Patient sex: M
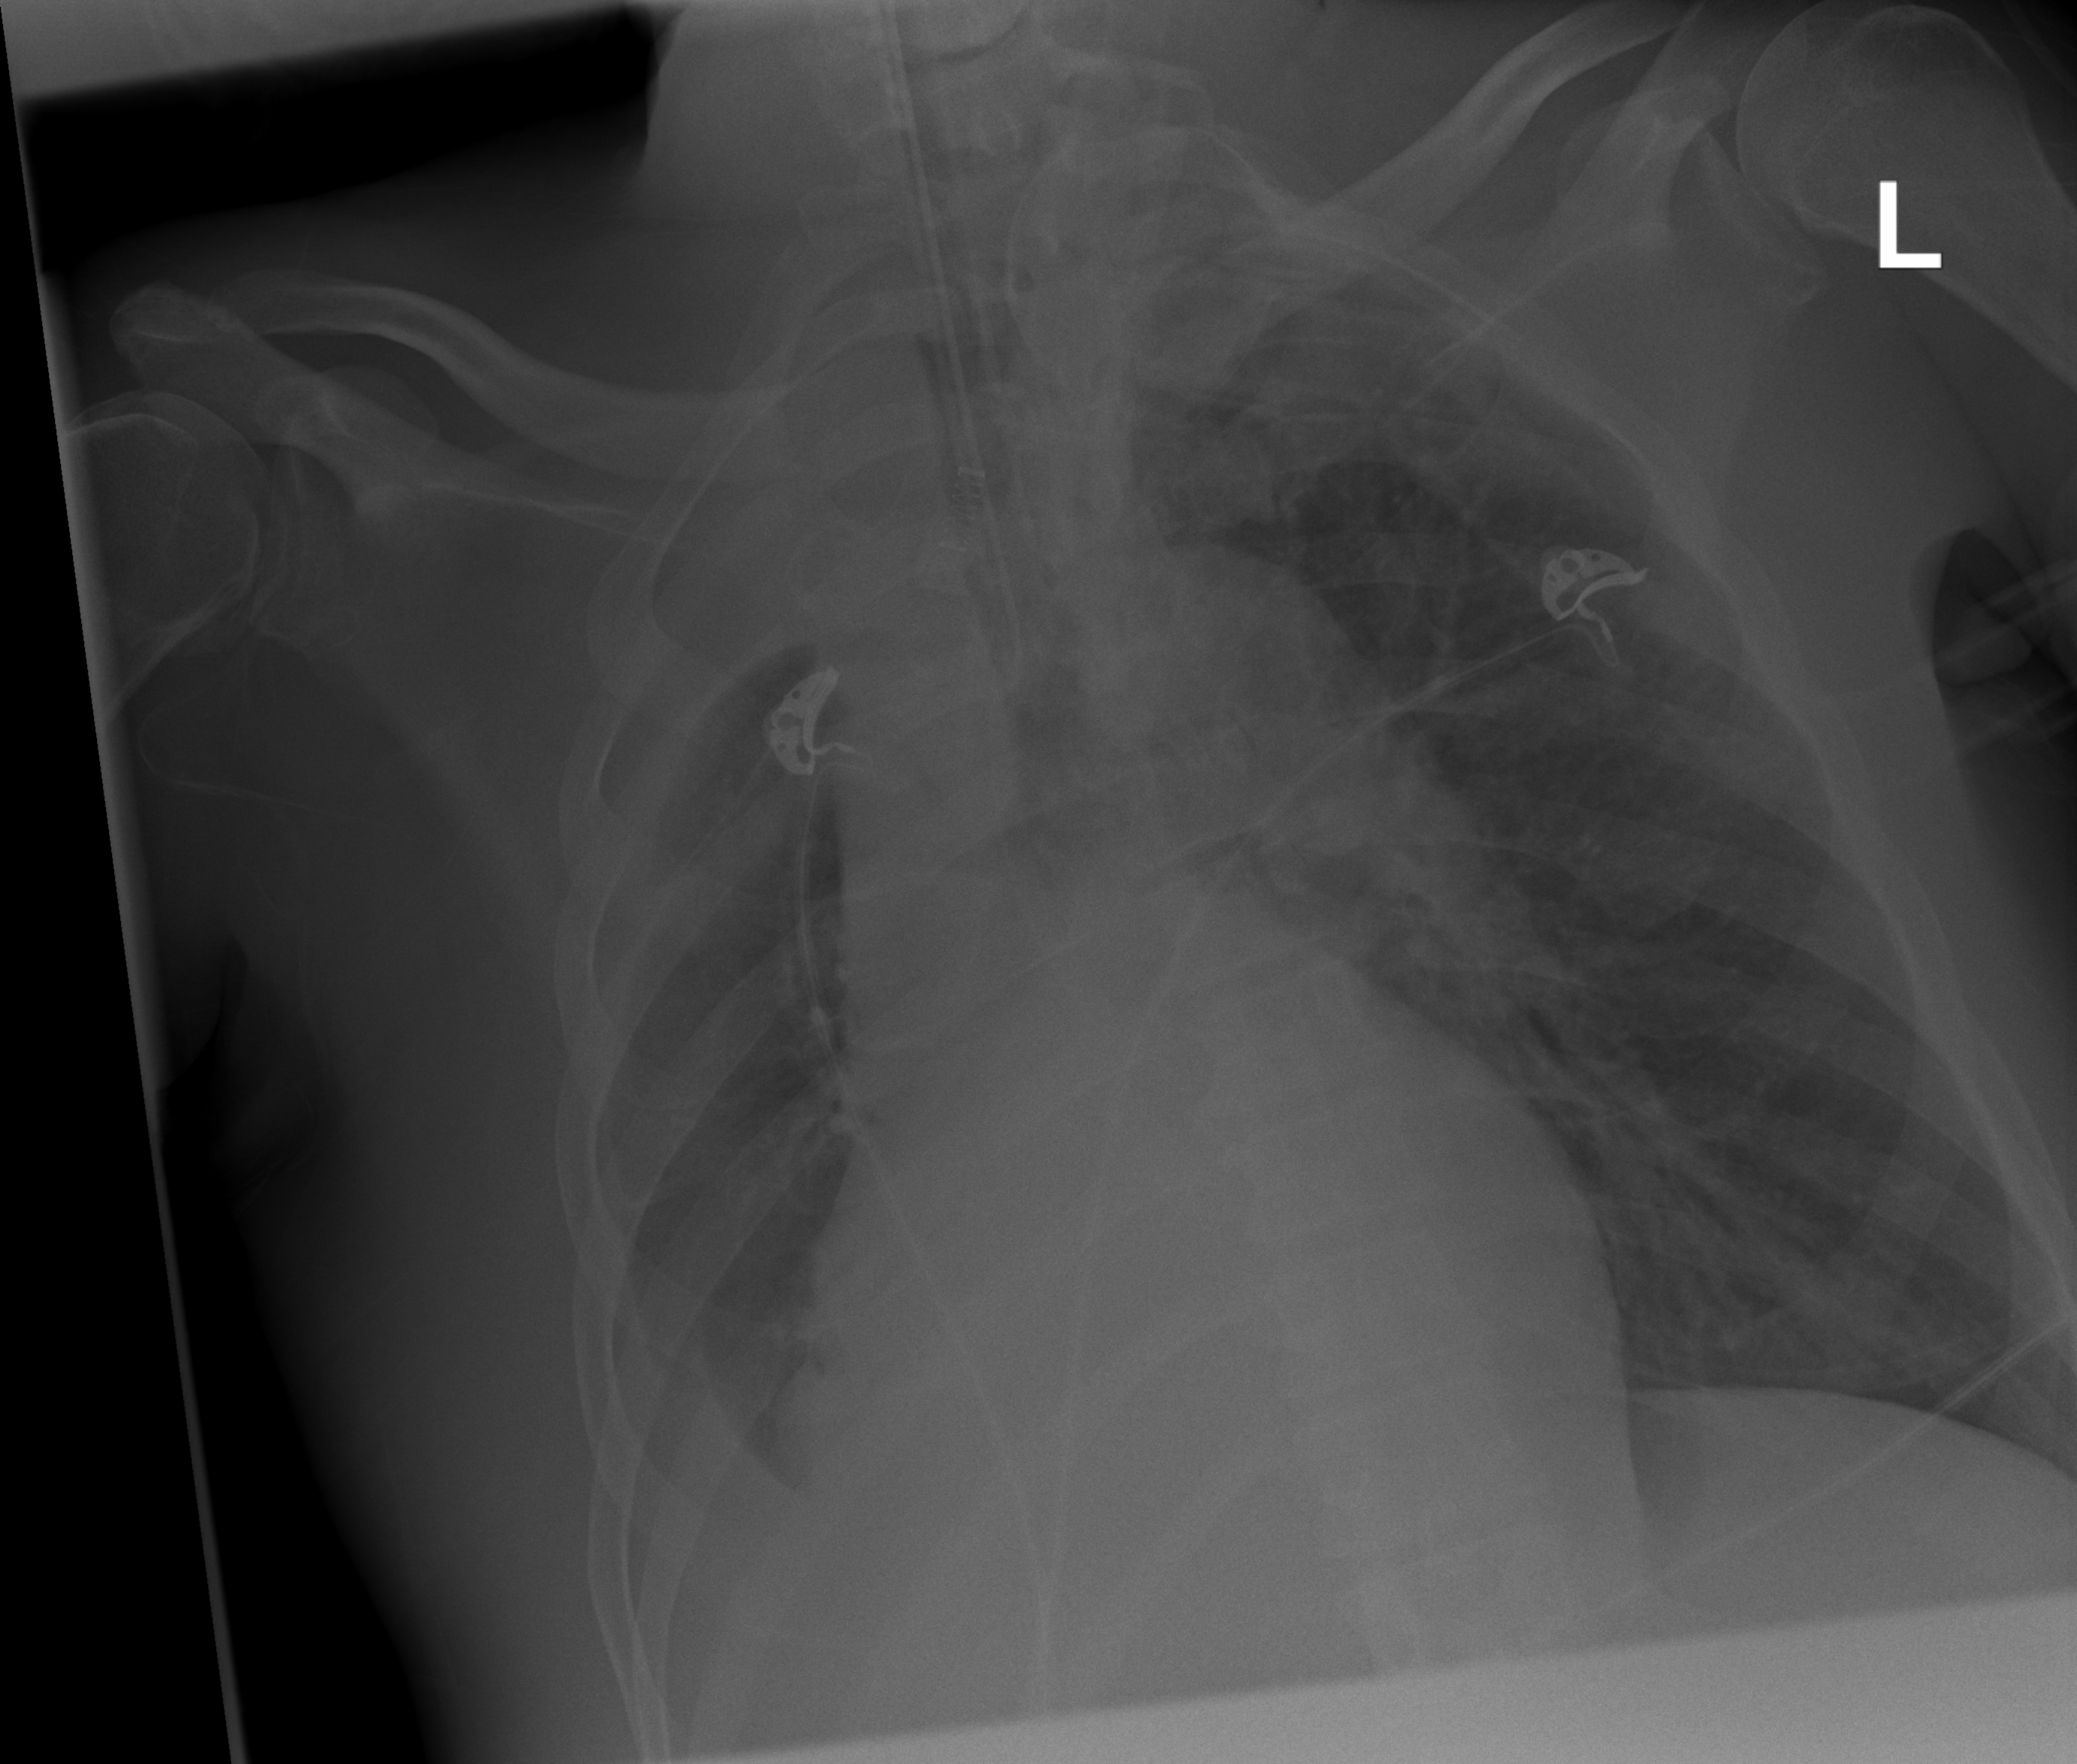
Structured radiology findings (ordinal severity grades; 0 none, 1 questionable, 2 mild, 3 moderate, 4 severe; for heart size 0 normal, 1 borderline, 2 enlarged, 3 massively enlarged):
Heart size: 2
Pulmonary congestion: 1
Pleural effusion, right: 3
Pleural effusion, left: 1
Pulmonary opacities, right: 2
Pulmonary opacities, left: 2
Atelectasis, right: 2
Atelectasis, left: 2